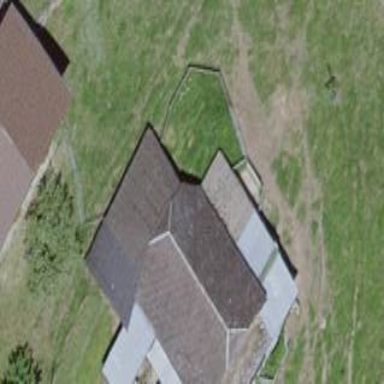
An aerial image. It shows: Rural barn.